【题型】选择题　【知识点】平面几何　【难度】easy
如图，已知 $\odot O$ 及其所在平面内的 4 个点。如果 $\odot O$ 半径为 5，那么到圆心 $O$ 距离为 7 的点可能是（\quad ）

A. $P$ 点  \quad
B. $Q$ 点  \quad
C. $M$ 点  \quad
D. $N$ 点
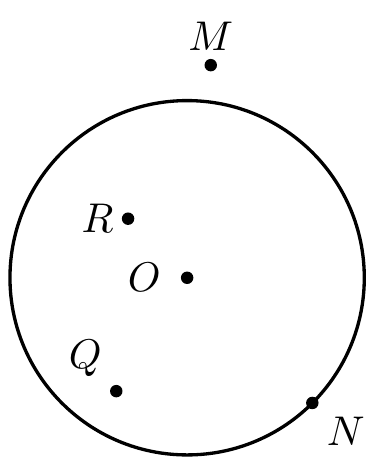
【解答】
解：根据题意得，$\odot O$ 半径为 $r = 5$，如图所示，连接 $OP, OQ, ON, OM$，

$\therefore OP < r = 5, OQ < r = 5, ON = r = 5, OM > r = 5$，

$\therefore$ 到圆心 $O$ 距离为 7 的点可能是点 $M$，

故选：C。
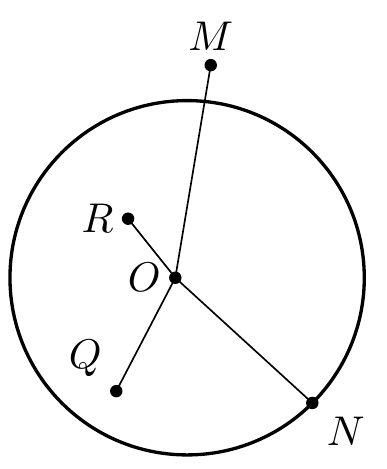